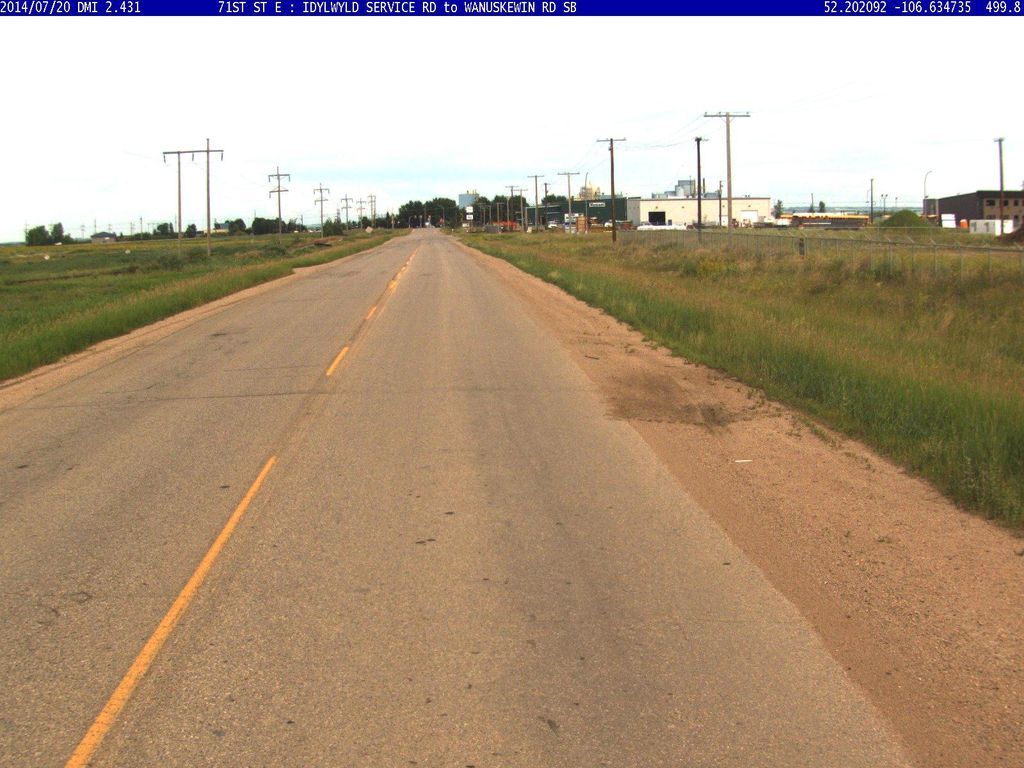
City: saskatoon